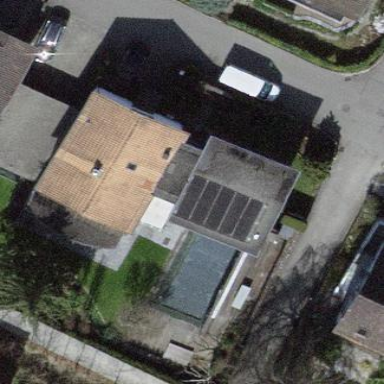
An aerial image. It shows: Detached building.